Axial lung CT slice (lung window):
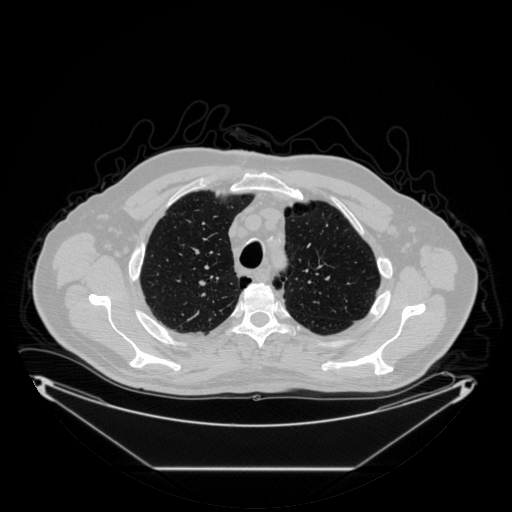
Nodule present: no